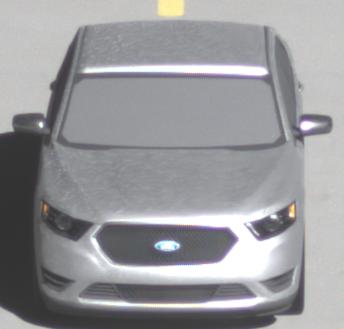
Make: Ford
Model: Taurus
Detailed model: SHO
Model produced from: 2012
Model produced until: 2019
Doors: 4
Color: white
Road condition: wet road
Daytime: morning or afternoon
Contrast: high contrast